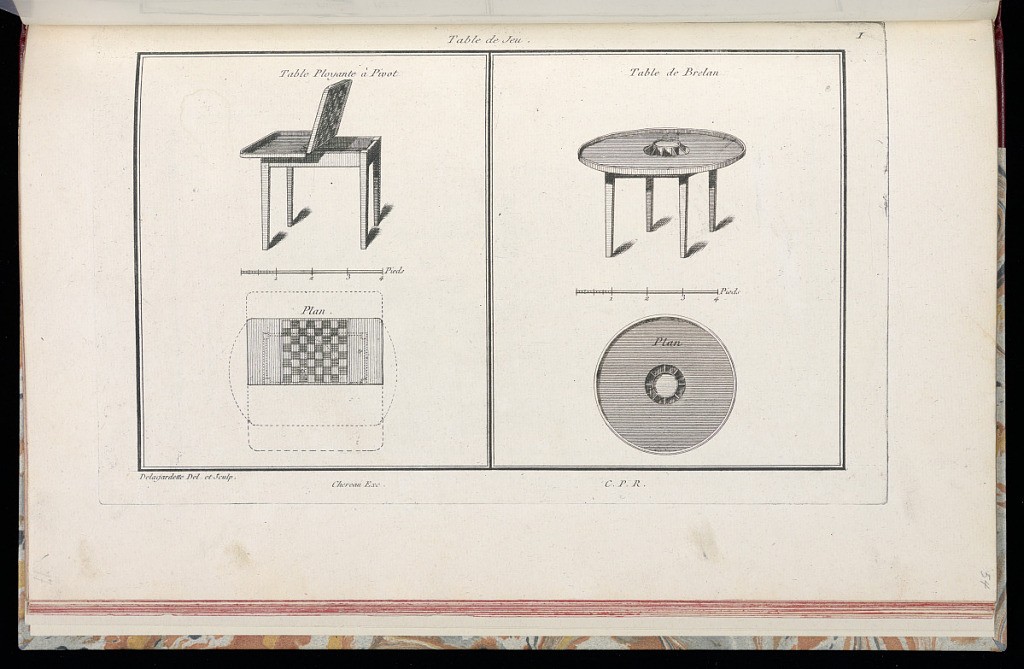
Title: Table de Jeu
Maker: Pierre Claude Delagardette, French, 1745 - 1792
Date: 1775-1788
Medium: Etching on off-white laid paper
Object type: Print
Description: Elevations and plans for two game tables: on the left, a convertible table for checkers or chess; on the right, a round card table. The plate is signed and numbered.